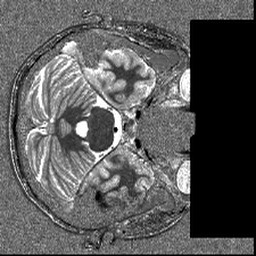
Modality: T1map
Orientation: axial
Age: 24
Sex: female